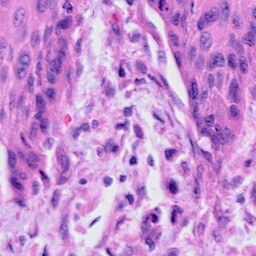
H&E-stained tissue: Cervix